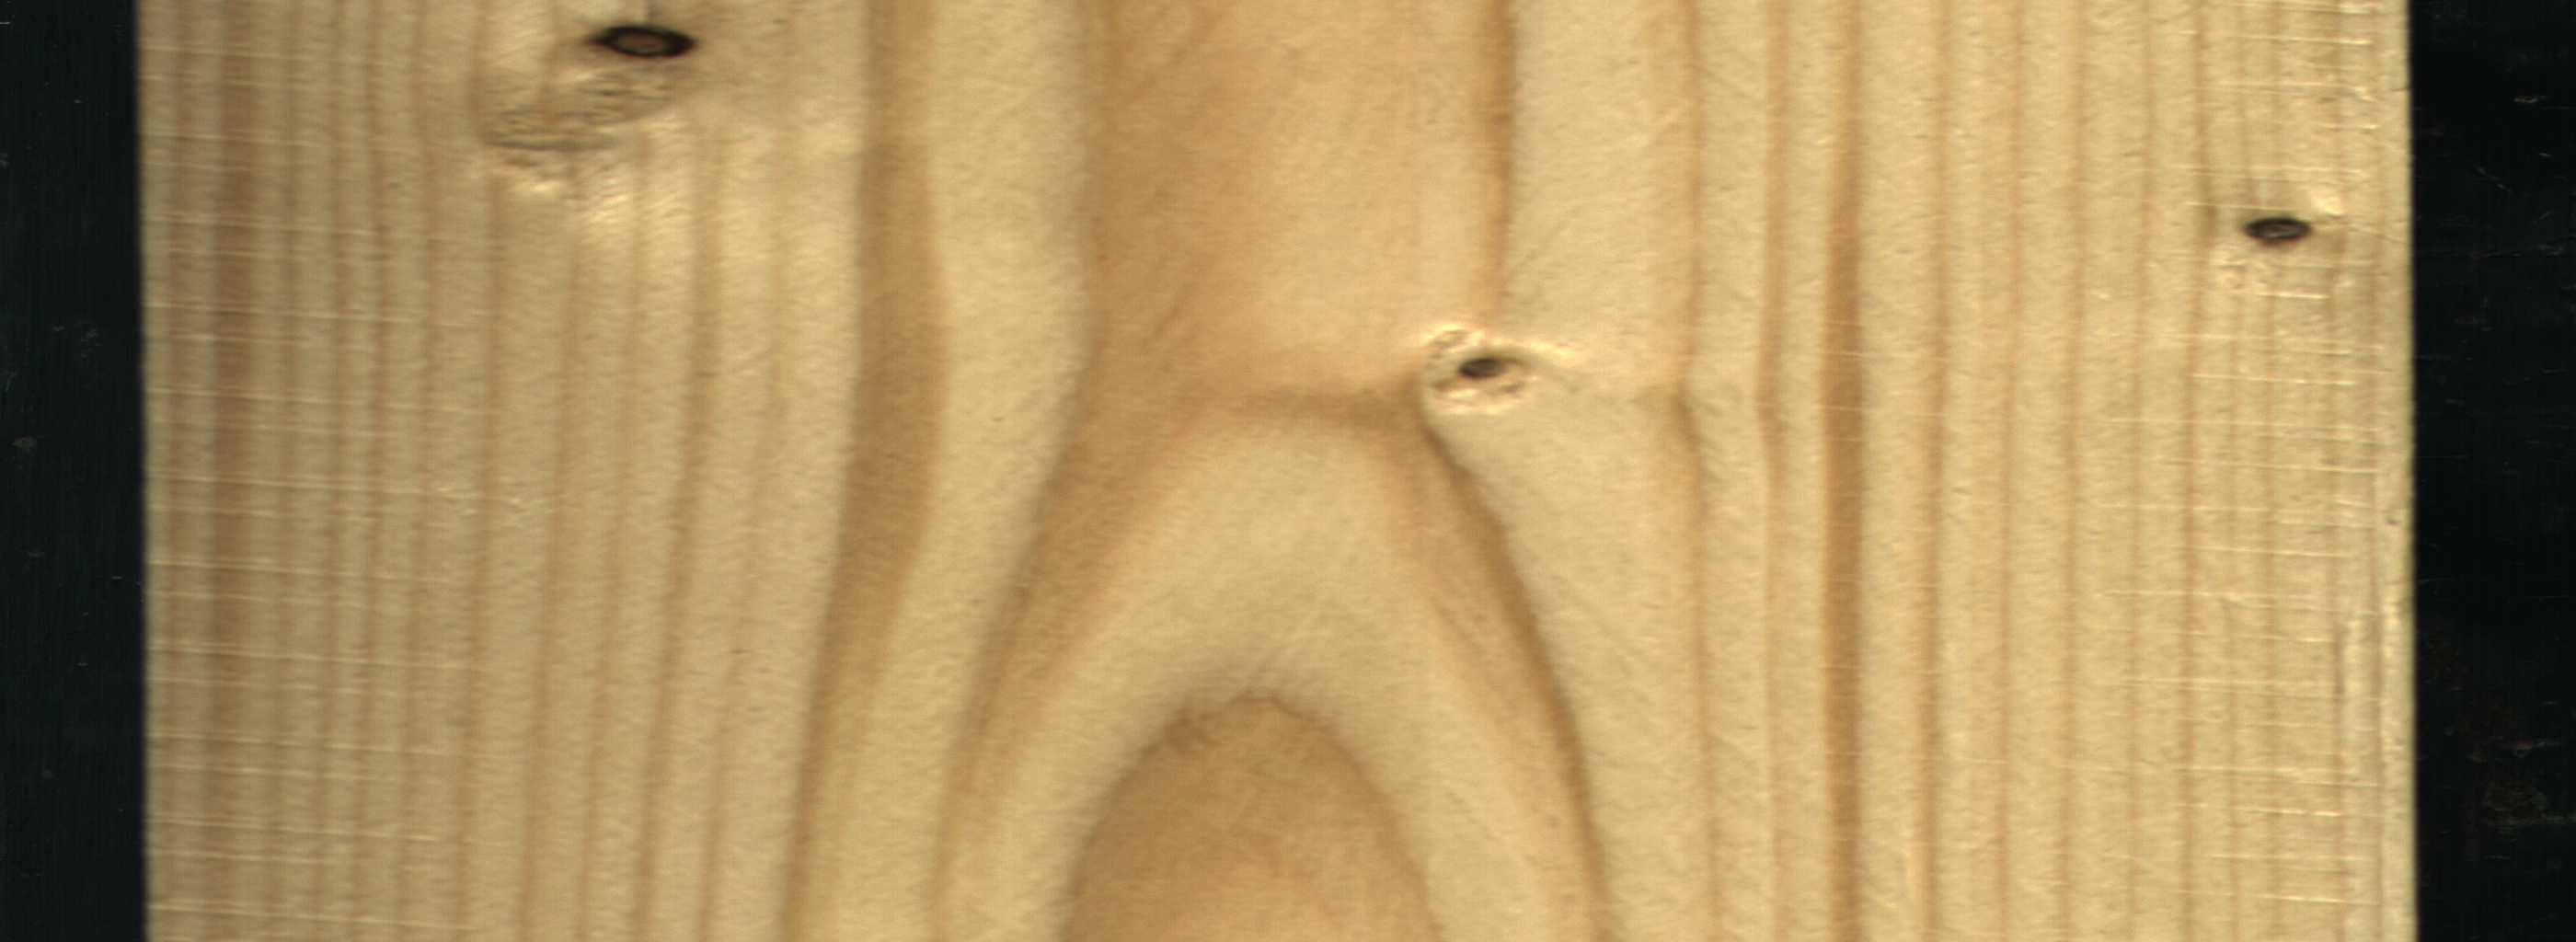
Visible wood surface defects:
Dead_Knot
Live_Knot
Live_Knot